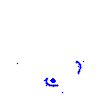
Particle: pion